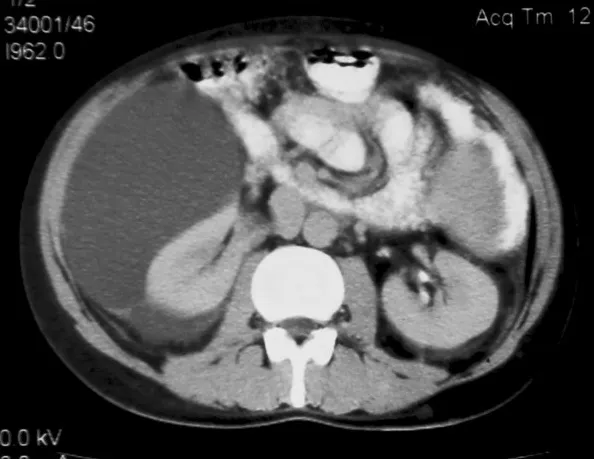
A contrast enhanced CT scan of the abdomen demonstrates showing a large right-sided perinephric fluid collection.
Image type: radiology (ct)